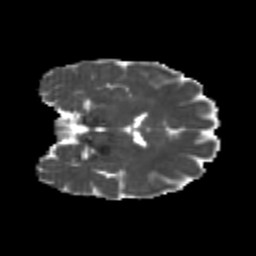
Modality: MD
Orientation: coronal
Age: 22
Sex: female
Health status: healthy
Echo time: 0.074 s